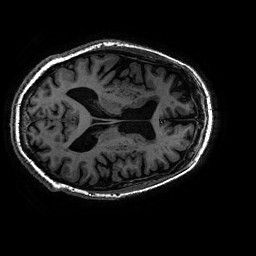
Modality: T1w
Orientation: axial
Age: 77
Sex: male
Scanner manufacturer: ge
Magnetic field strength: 3 T
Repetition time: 0.01002 s
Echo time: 0.002988 s